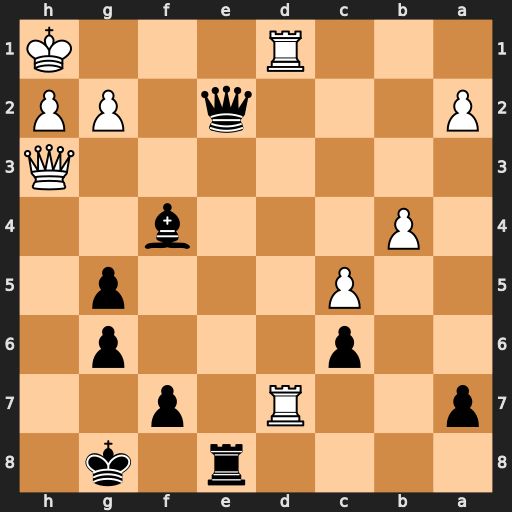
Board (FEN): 4r1k1/p2R1p2/2p3p1/2P3p1/1P3b2/7Q/P3q1PP/3R3K
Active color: b
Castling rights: -
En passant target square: -
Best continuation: Qe1+ Rxe1 Rxe1#